Question: I cant seem to find a way to do this. Some guidance would be great!
I'm building a blog like site with posts and posts contain tags. The tags and posts are held together by a join table. I can access them via 'post.tags'.
Im trying to put together a search to display all posts containing a certain tag.
After trying for awhile this is the best I came up with:
'''
def tag
tag = Tag.find_by_title(params[:id])
p = Post.page(params[:page]).per_page(7).all
@posts = Array.new
p.each do |p|
if p.tags.include? (tag)
@posts << p
end
end
'''
This works all except the pagination. Im thinking there has got to be a simple where clause to simplify this?
Thanks!
Edit:
Here is my join table

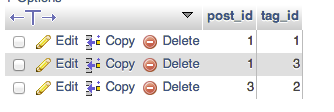
Answer: The next method should return the array of post tagged with the tag :
'''
@posts = Post.includes(:tags).where('tags.id' => tag.id)
'''
You just have to keep the first line of your method and add the line above after.
Notice that to make it working you should have defined the relationships between your post and tag in your model with an 'has_and_belongs_to_many'.